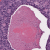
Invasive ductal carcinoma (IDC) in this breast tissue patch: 0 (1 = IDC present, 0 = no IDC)